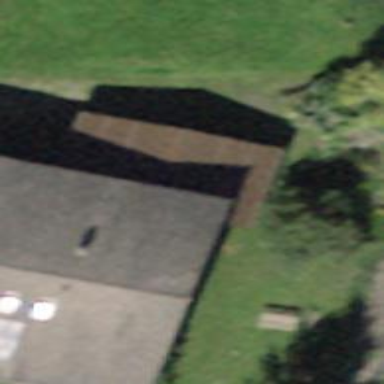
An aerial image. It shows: View of roof of building.